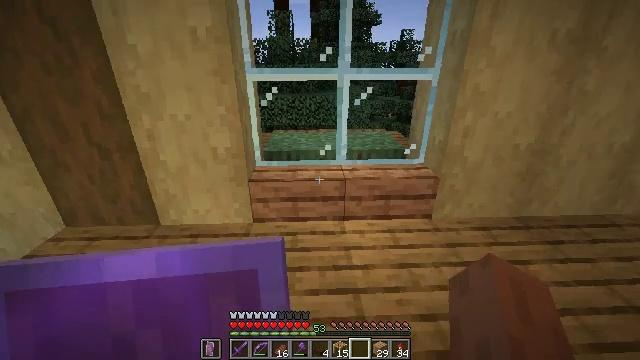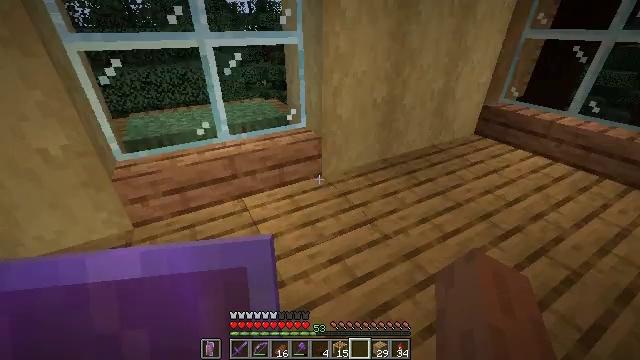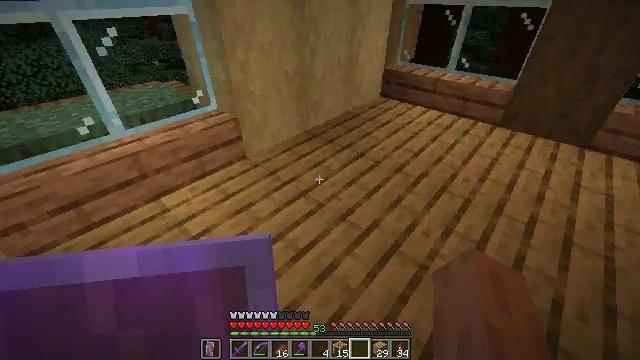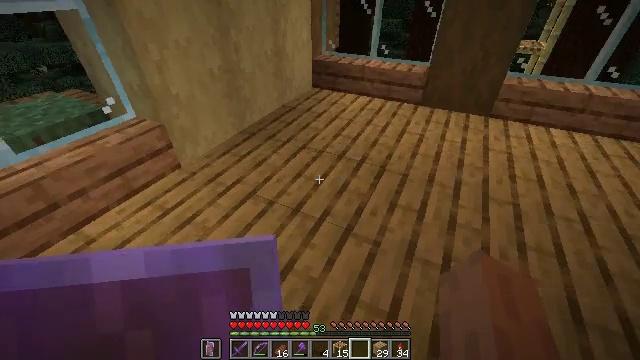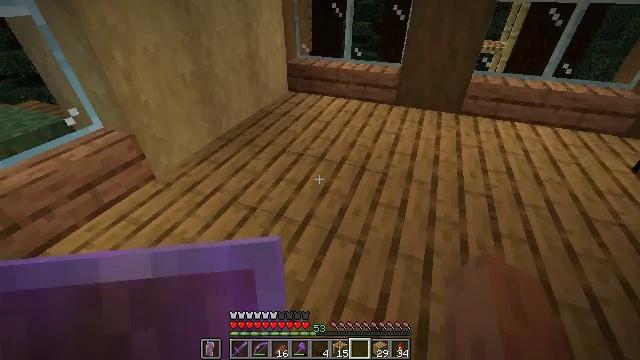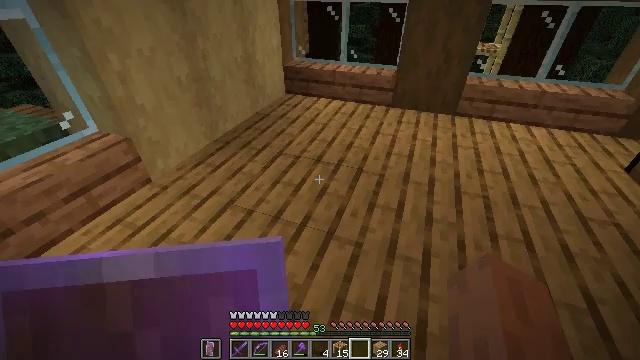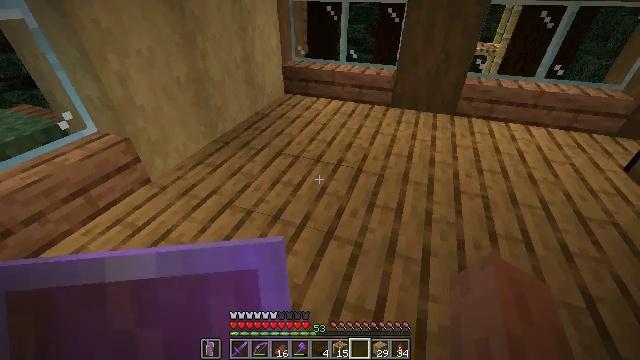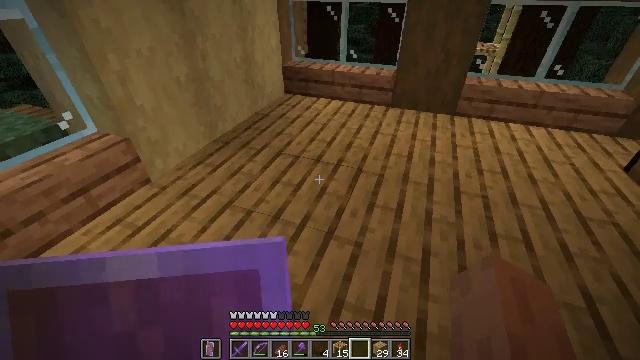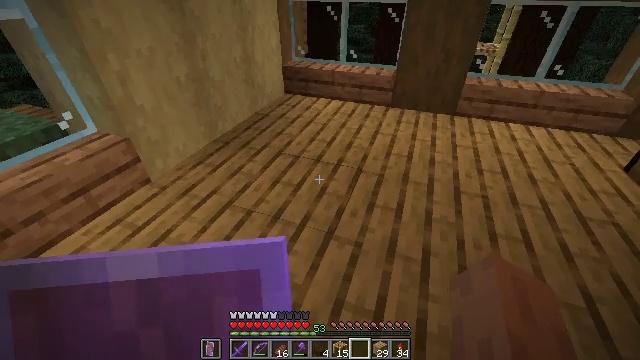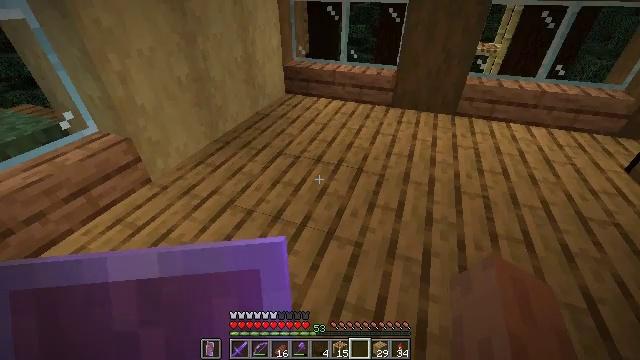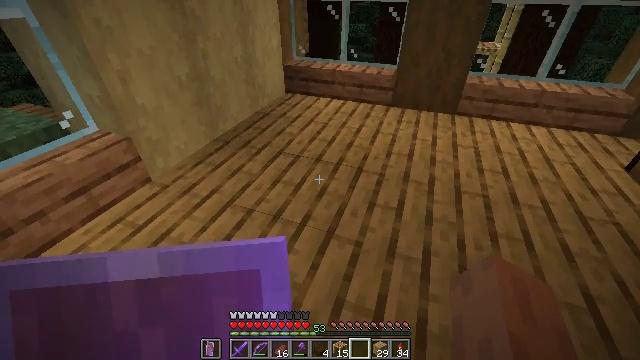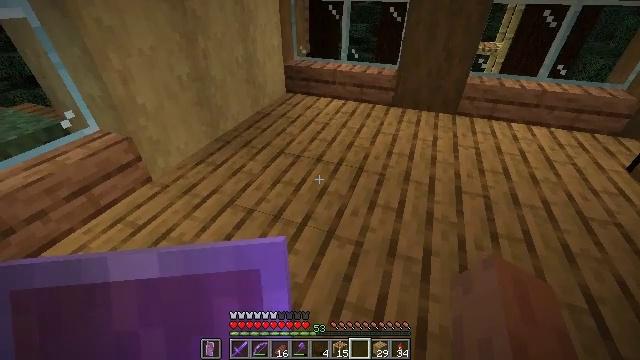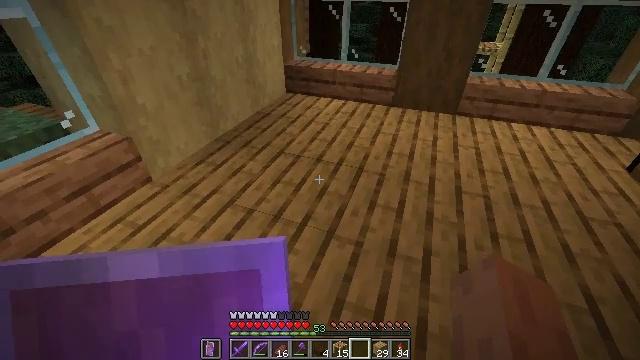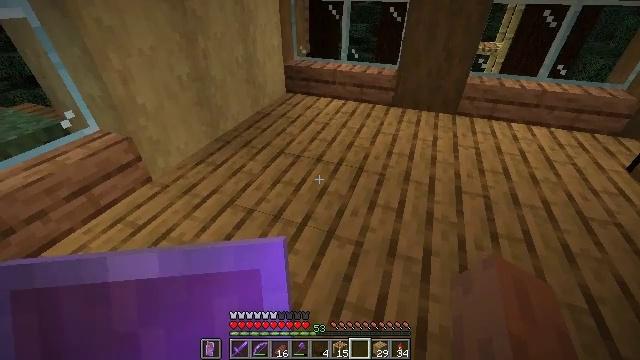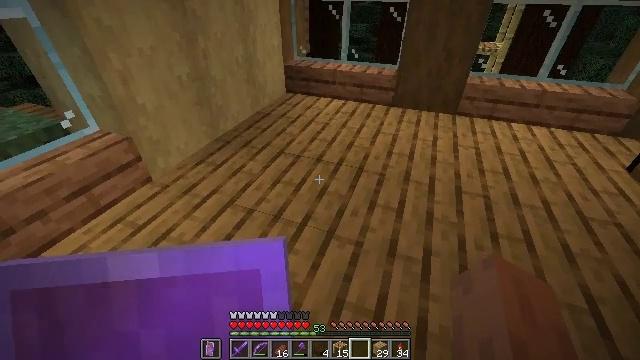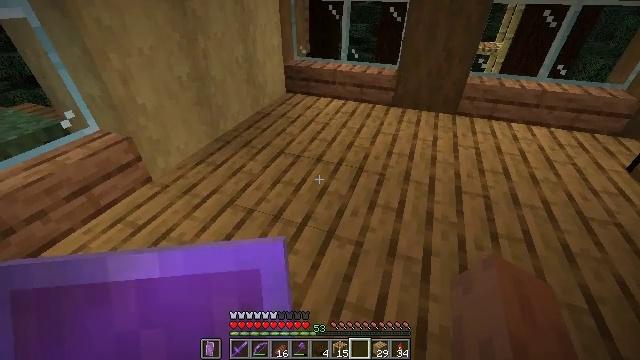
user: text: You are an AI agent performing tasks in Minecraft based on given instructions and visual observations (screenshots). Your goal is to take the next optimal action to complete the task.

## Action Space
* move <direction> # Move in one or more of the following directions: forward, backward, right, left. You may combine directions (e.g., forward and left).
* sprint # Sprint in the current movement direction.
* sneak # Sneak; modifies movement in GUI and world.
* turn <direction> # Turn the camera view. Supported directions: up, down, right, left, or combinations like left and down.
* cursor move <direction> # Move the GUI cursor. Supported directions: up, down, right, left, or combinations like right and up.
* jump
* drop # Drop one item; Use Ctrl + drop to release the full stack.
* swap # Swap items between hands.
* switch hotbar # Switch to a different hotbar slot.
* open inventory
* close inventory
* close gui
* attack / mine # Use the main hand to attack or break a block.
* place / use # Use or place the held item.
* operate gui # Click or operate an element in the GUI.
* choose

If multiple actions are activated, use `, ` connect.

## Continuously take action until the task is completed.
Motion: motion action
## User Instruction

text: Remove the oak slab to gather resources.
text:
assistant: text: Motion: turn right and down
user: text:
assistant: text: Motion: turn right and down
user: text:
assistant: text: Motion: turn right and down
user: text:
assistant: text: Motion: turn right
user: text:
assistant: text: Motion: no_op
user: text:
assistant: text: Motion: no_op
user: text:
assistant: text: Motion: no_op
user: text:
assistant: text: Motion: no_op
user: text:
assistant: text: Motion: no_op
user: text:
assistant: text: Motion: no_op
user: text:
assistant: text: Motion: no_op
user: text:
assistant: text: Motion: no_op
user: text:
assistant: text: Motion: no_op
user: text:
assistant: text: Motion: no_op
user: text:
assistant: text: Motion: no_op
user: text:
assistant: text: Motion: no_op
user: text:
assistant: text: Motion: move forward
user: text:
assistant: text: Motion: move forward, turn left
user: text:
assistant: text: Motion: move forward, turn left and down
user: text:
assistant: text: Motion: move forward, turn left and down
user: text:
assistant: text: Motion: move forward, turn left and down
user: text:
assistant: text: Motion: move forward, sneak, turn left
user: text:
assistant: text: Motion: sneak, turn left
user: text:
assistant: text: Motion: sneak
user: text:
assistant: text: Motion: sneak
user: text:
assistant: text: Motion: sneak
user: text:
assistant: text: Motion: sneak
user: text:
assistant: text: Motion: sneak
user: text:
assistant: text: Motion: move forward, sneak
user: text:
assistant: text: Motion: move forward, sneak, turn left